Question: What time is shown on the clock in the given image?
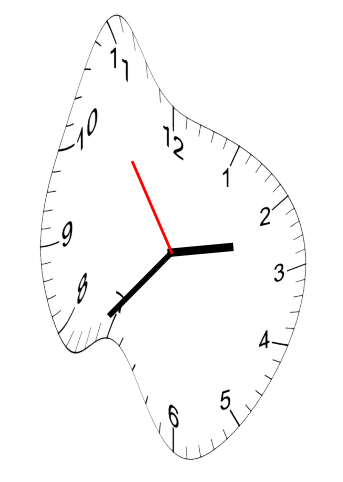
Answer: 02:36:54